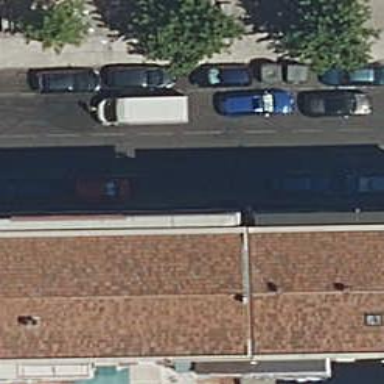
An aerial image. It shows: Car repair shop.